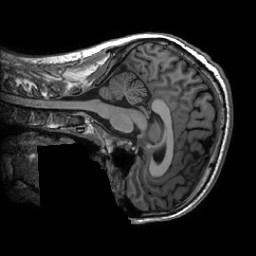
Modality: T1w
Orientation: sagittal
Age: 32
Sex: male
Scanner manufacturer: ge
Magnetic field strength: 3 T
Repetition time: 0.007348 s
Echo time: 0.003036 s